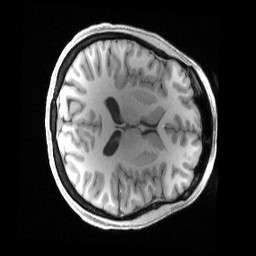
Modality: T1w
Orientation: axial
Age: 38
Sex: female
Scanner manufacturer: siemens
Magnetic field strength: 3 T
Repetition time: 2.4 s
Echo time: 0.00222 s